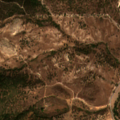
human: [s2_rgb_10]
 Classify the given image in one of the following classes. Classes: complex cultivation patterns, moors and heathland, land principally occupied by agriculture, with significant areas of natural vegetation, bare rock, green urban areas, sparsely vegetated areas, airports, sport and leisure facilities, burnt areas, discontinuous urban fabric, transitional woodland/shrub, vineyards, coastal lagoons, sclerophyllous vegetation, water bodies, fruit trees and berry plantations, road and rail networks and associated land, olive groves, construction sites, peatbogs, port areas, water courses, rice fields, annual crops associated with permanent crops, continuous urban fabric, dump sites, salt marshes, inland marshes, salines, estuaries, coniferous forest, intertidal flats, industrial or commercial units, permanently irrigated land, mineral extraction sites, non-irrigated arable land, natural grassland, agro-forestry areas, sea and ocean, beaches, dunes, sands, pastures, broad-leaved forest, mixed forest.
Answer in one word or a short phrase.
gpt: agro-forestry areas, broad-leaved forest